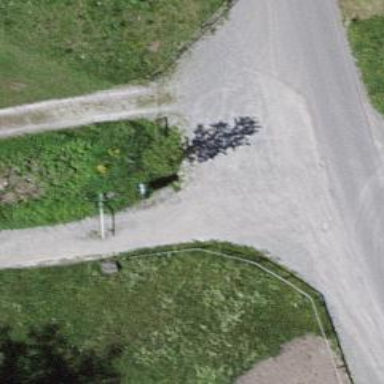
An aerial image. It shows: Unpaved track with grade2 quality type.